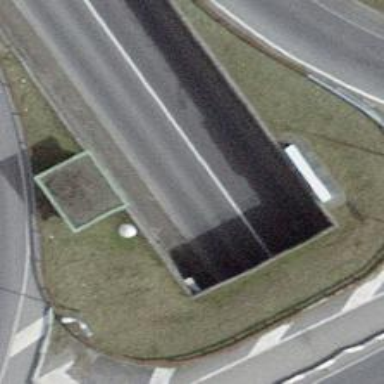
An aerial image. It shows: Residential road with asphalt surface passing through tunnel.